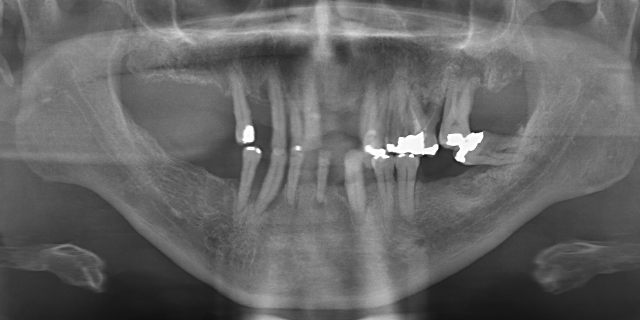
adult